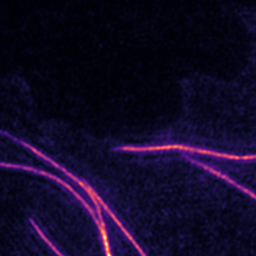
Label: Super-resolution Microtubules image